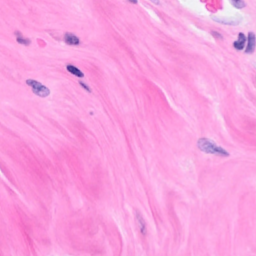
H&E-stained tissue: Breast